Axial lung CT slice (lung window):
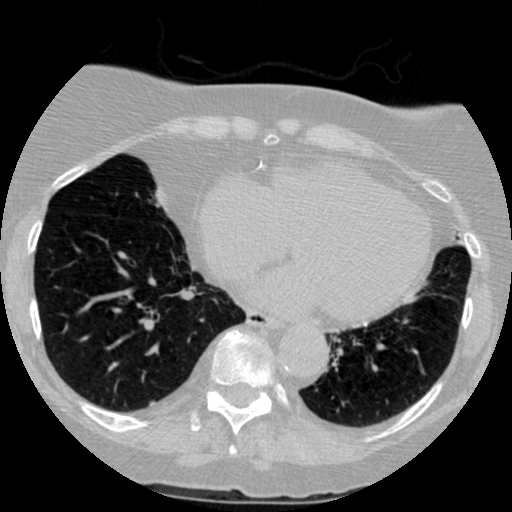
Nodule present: no